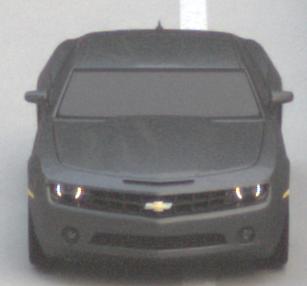
Make: Chevrolet
Model: Camaro Cabriolet 6.2 V8
Detailed model: Camaro (V) Coupé
Model produced from: 2011/09
Model produced until: 2014/02
Doors: 2
Color: gray
Road condition: dry road
Daytime: morning or afternoon
Contrast: low contrast